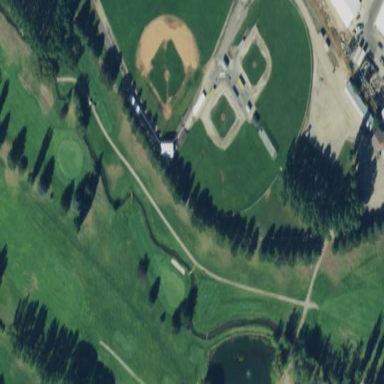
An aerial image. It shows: Baseball pitch for leisure and sports activities.